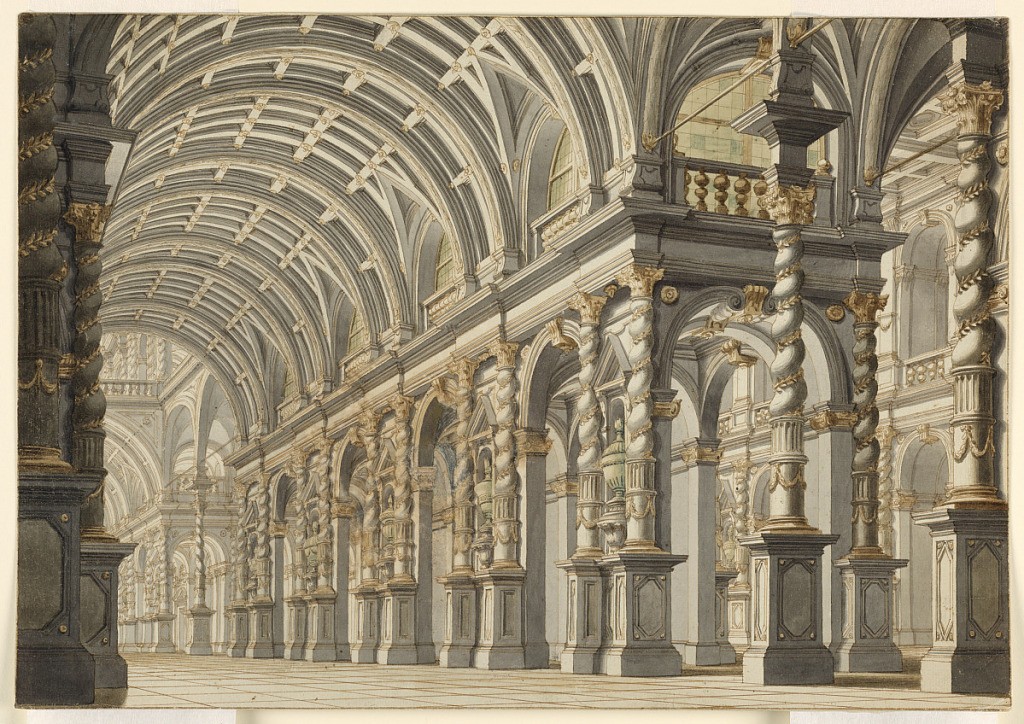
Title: Stage Design: Vaulted Hall of a Palace
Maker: Giuseppe Galli Bibiena, Italian, 1696–1756
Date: ca. 1740
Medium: Pen and brown ink, gray, brown, and green wash on paper, laid down
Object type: Drawing
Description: View inside long hall seen over an angle from right to left, decorated with twisted columns supporting arches, big vases between columns.